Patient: sex M, age 76
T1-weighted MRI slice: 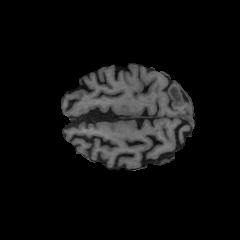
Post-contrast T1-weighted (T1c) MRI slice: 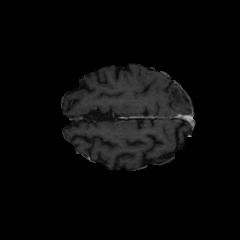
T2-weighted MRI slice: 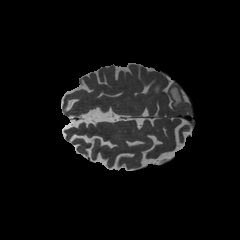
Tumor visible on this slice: yes
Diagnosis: Glioblastoma, IDH-wildtype
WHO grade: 4